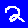
Digit: 2